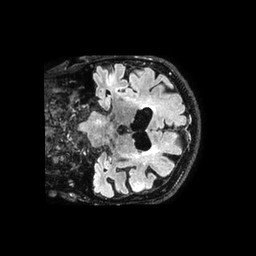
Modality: FLAIR
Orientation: coronal
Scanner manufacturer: philips
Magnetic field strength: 3 T
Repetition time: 4.8 s
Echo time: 0.34 s